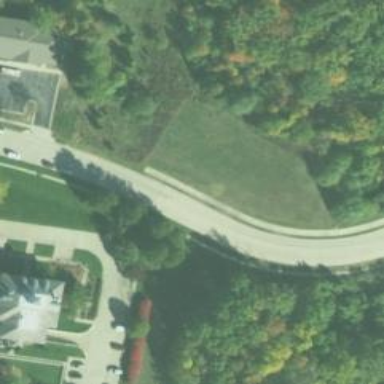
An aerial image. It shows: Residential road.